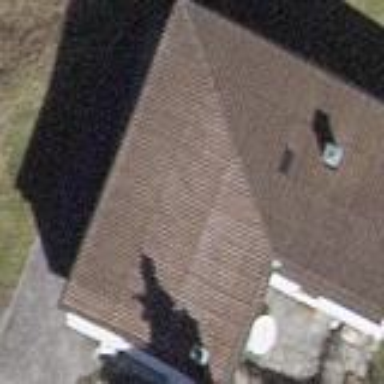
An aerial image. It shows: Detached building with saltbox roof shape.